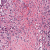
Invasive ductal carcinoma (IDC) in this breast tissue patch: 0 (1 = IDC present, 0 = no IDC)